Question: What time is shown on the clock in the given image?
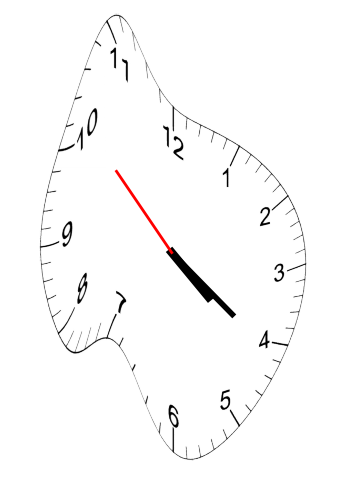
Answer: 04:20:52